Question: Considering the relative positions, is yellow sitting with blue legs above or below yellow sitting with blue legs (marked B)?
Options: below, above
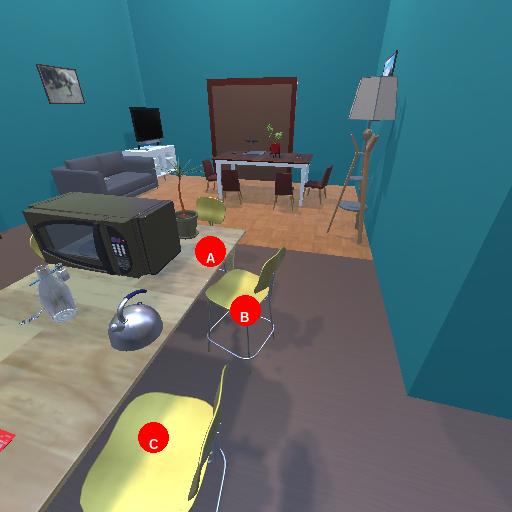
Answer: below